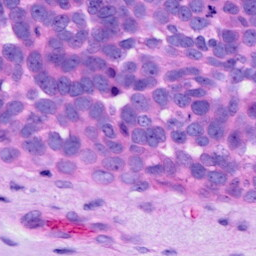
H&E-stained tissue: Ovarian